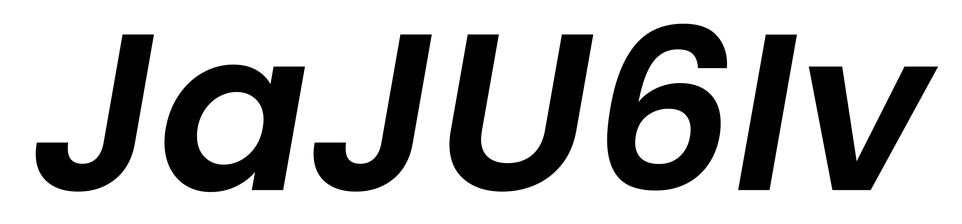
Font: Poppins-SemiBoldItalic